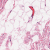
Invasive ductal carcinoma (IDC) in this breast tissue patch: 0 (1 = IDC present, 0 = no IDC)